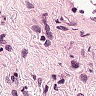
Metastatic tissue present: no